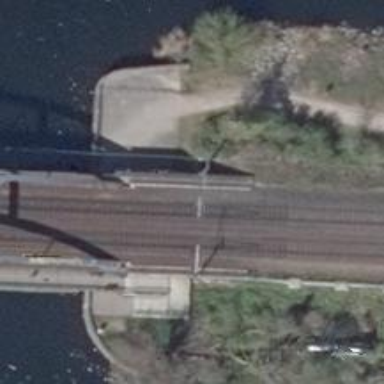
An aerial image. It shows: Milestone along the railway with catenary mast.